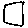
Label: square